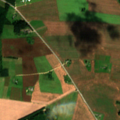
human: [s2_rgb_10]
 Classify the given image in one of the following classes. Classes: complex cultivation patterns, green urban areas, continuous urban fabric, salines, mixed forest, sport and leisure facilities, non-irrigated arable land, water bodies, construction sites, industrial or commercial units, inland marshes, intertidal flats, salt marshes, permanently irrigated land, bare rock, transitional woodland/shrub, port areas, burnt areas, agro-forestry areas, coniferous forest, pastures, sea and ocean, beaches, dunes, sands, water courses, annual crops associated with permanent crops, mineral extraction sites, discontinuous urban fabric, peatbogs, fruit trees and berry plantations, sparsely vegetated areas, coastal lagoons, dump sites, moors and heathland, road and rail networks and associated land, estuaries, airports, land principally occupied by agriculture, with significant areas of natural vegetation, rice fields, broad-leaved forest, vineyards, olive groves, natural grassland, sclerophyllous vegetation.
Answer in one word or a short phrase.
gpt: non-irrigated arable land, complex cultivation patterns, coniferous forest, mixed forest